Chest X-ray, PA view. Patient: 62 years old, sex M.
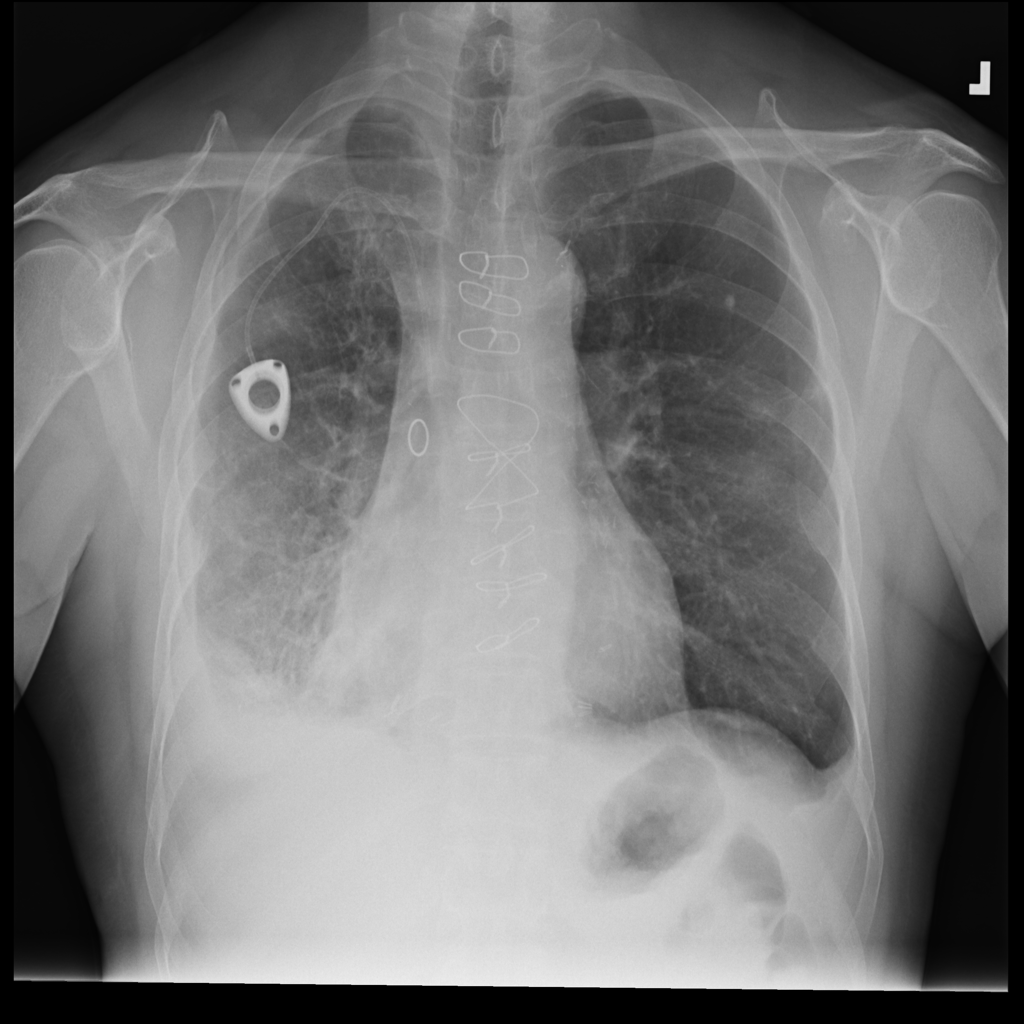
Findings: Effusion, Mass